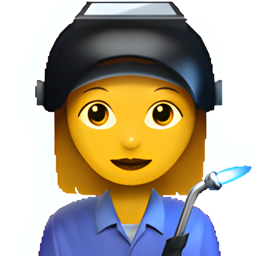
Name: female factory worker
Emoji: 👩‍🏭
Group: People & Body
Sub-group: person-role